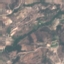
Land use / land cover: PermanentCrop